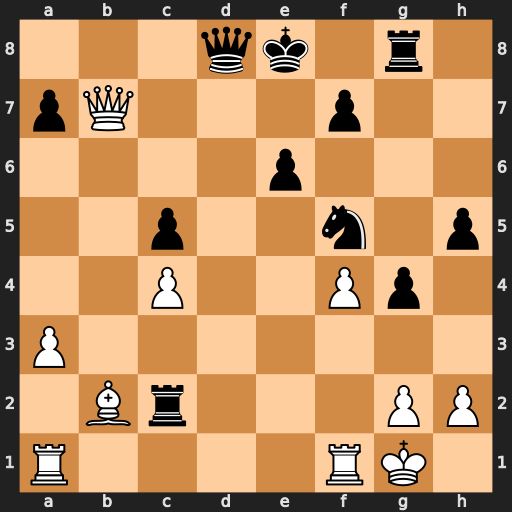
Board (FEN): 3qk1r1/pQ3p2/4p3/2p2n1p/2P2Pp1/P7/1Br3PP/R4RK1
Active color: w
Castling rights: -
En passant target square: -
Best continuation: Rad1 Nd4 Bxd4